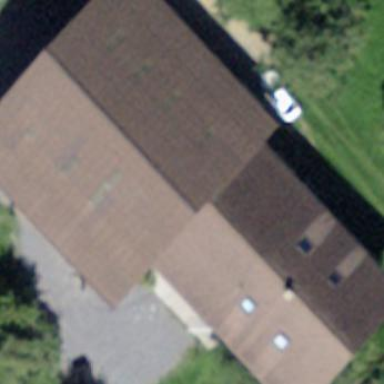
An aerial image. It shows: Farm building.